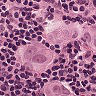
Metastatic tissue present: yes